Question: I have XSLT
'''
<xsl:if test="progression = -1"><!--Insert character here-->/Down</xsl:if>
<xsl:if test="progression = 0"><!--Insert character here-->/No Change</xsl:if>
<xsl:if test="progression = 1"><!--Insert character here-->/Up</xsl:if>
'''
I need to insert up, down and left right arrows in my xslt. The unicode are 2191, 2193, 2194 respectively.

How to I do it?
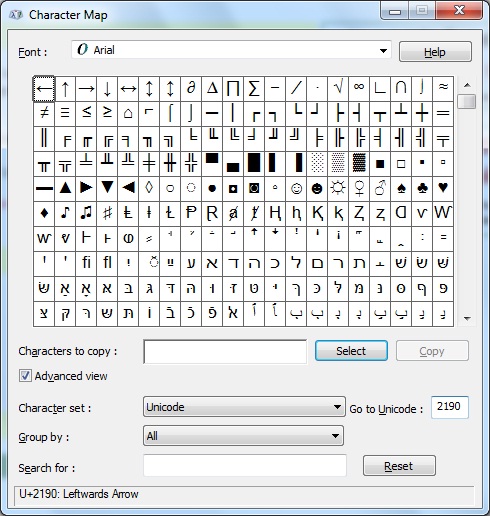
Answer: To overcome this problem I did this
'''
<xsl:if test="progression = -1">&#x2193;/Down</xsl:if>
<xsl:if test="progression = 0">&#x2194;/No Change</xsl:if>
<xsl:if test="progression = 1">&#x2191;/Up</xsl:if>
'''